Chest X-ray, PA view. Patient: 55 years old, sex F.
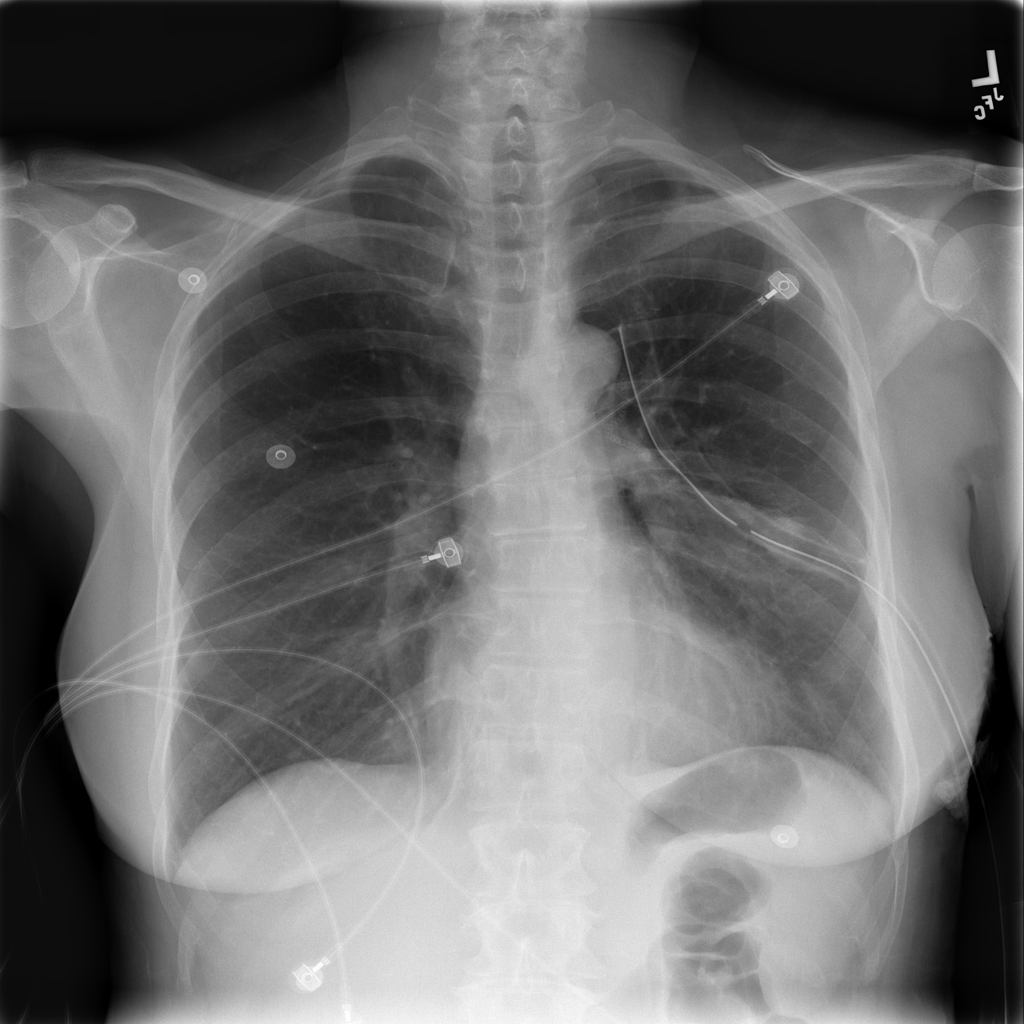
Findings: No Finding